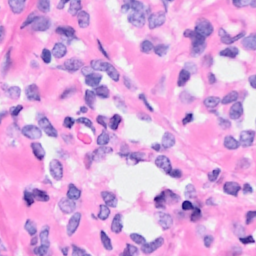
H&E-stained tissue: Breast